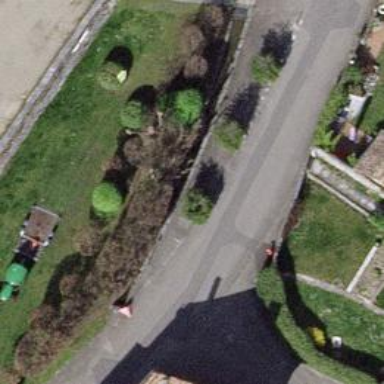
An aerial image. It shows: Residential road with opposite cycleway.